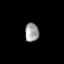
Tissue: lung
Cell type: Epithelial cells
Senescence score: 0.2066
Nuclear area (px): 254
Mean DAPI intensity: 157.697